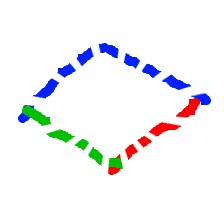
Shape: rhombus